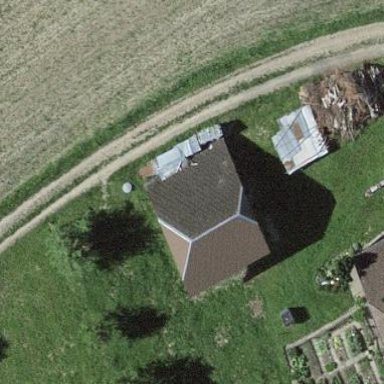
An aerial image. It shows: Barn.